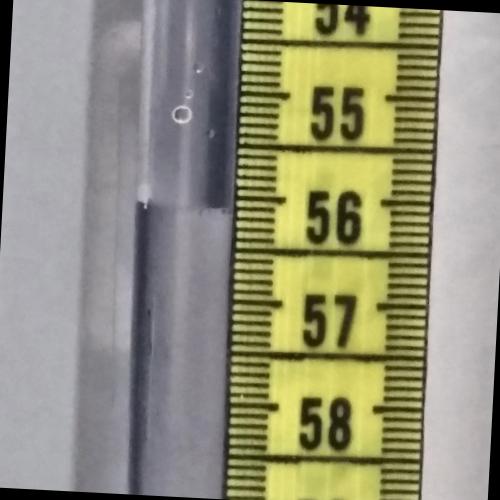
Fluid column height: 56.1 cm